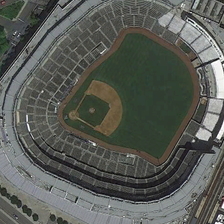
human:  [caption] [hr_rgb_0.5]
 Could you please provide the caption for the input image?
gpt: red and green football fields are in the middle of the stadium .

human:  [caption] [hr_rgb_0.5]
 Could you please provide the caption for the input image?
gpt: the bird's nest stadium is surrounded by vegetation regularly .

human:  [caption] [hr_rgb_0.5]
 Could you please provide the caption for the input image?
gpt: some green trees are near a stadium with a baseball field in it .

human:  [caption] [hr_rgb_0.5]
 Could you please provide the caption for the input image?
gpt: some green trees are near a stadium with a baseball field in it .

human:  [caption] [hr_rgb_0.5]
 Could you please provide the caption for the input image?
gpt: the bird's nest stadium is surrounded by vegetation regularly .